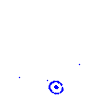
Particle: kaon